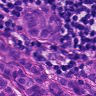
Metastatic tissue present: yes